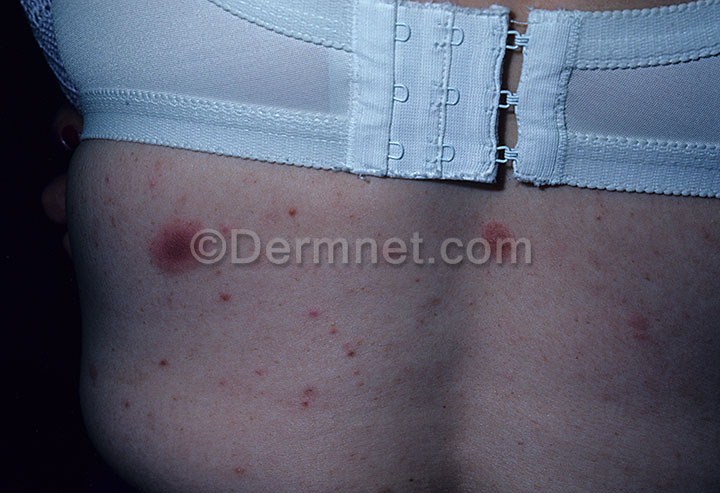
Disease: Exanthems and Drug Eruptions